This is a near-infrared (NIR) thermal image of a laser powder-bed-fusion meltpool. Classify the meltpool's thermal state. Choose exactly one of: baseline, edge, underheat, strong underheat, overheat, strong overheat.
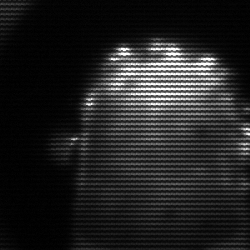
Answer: strong underheat